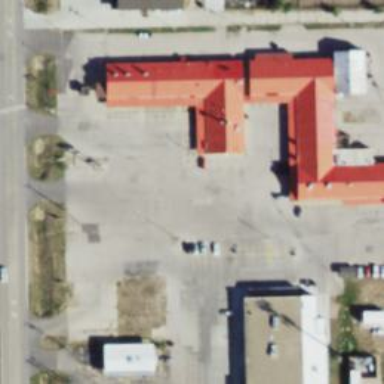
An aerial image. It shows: Convenience shop.